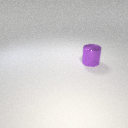
large purple metal cylinder